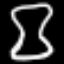
Label: hourglass